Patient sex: M
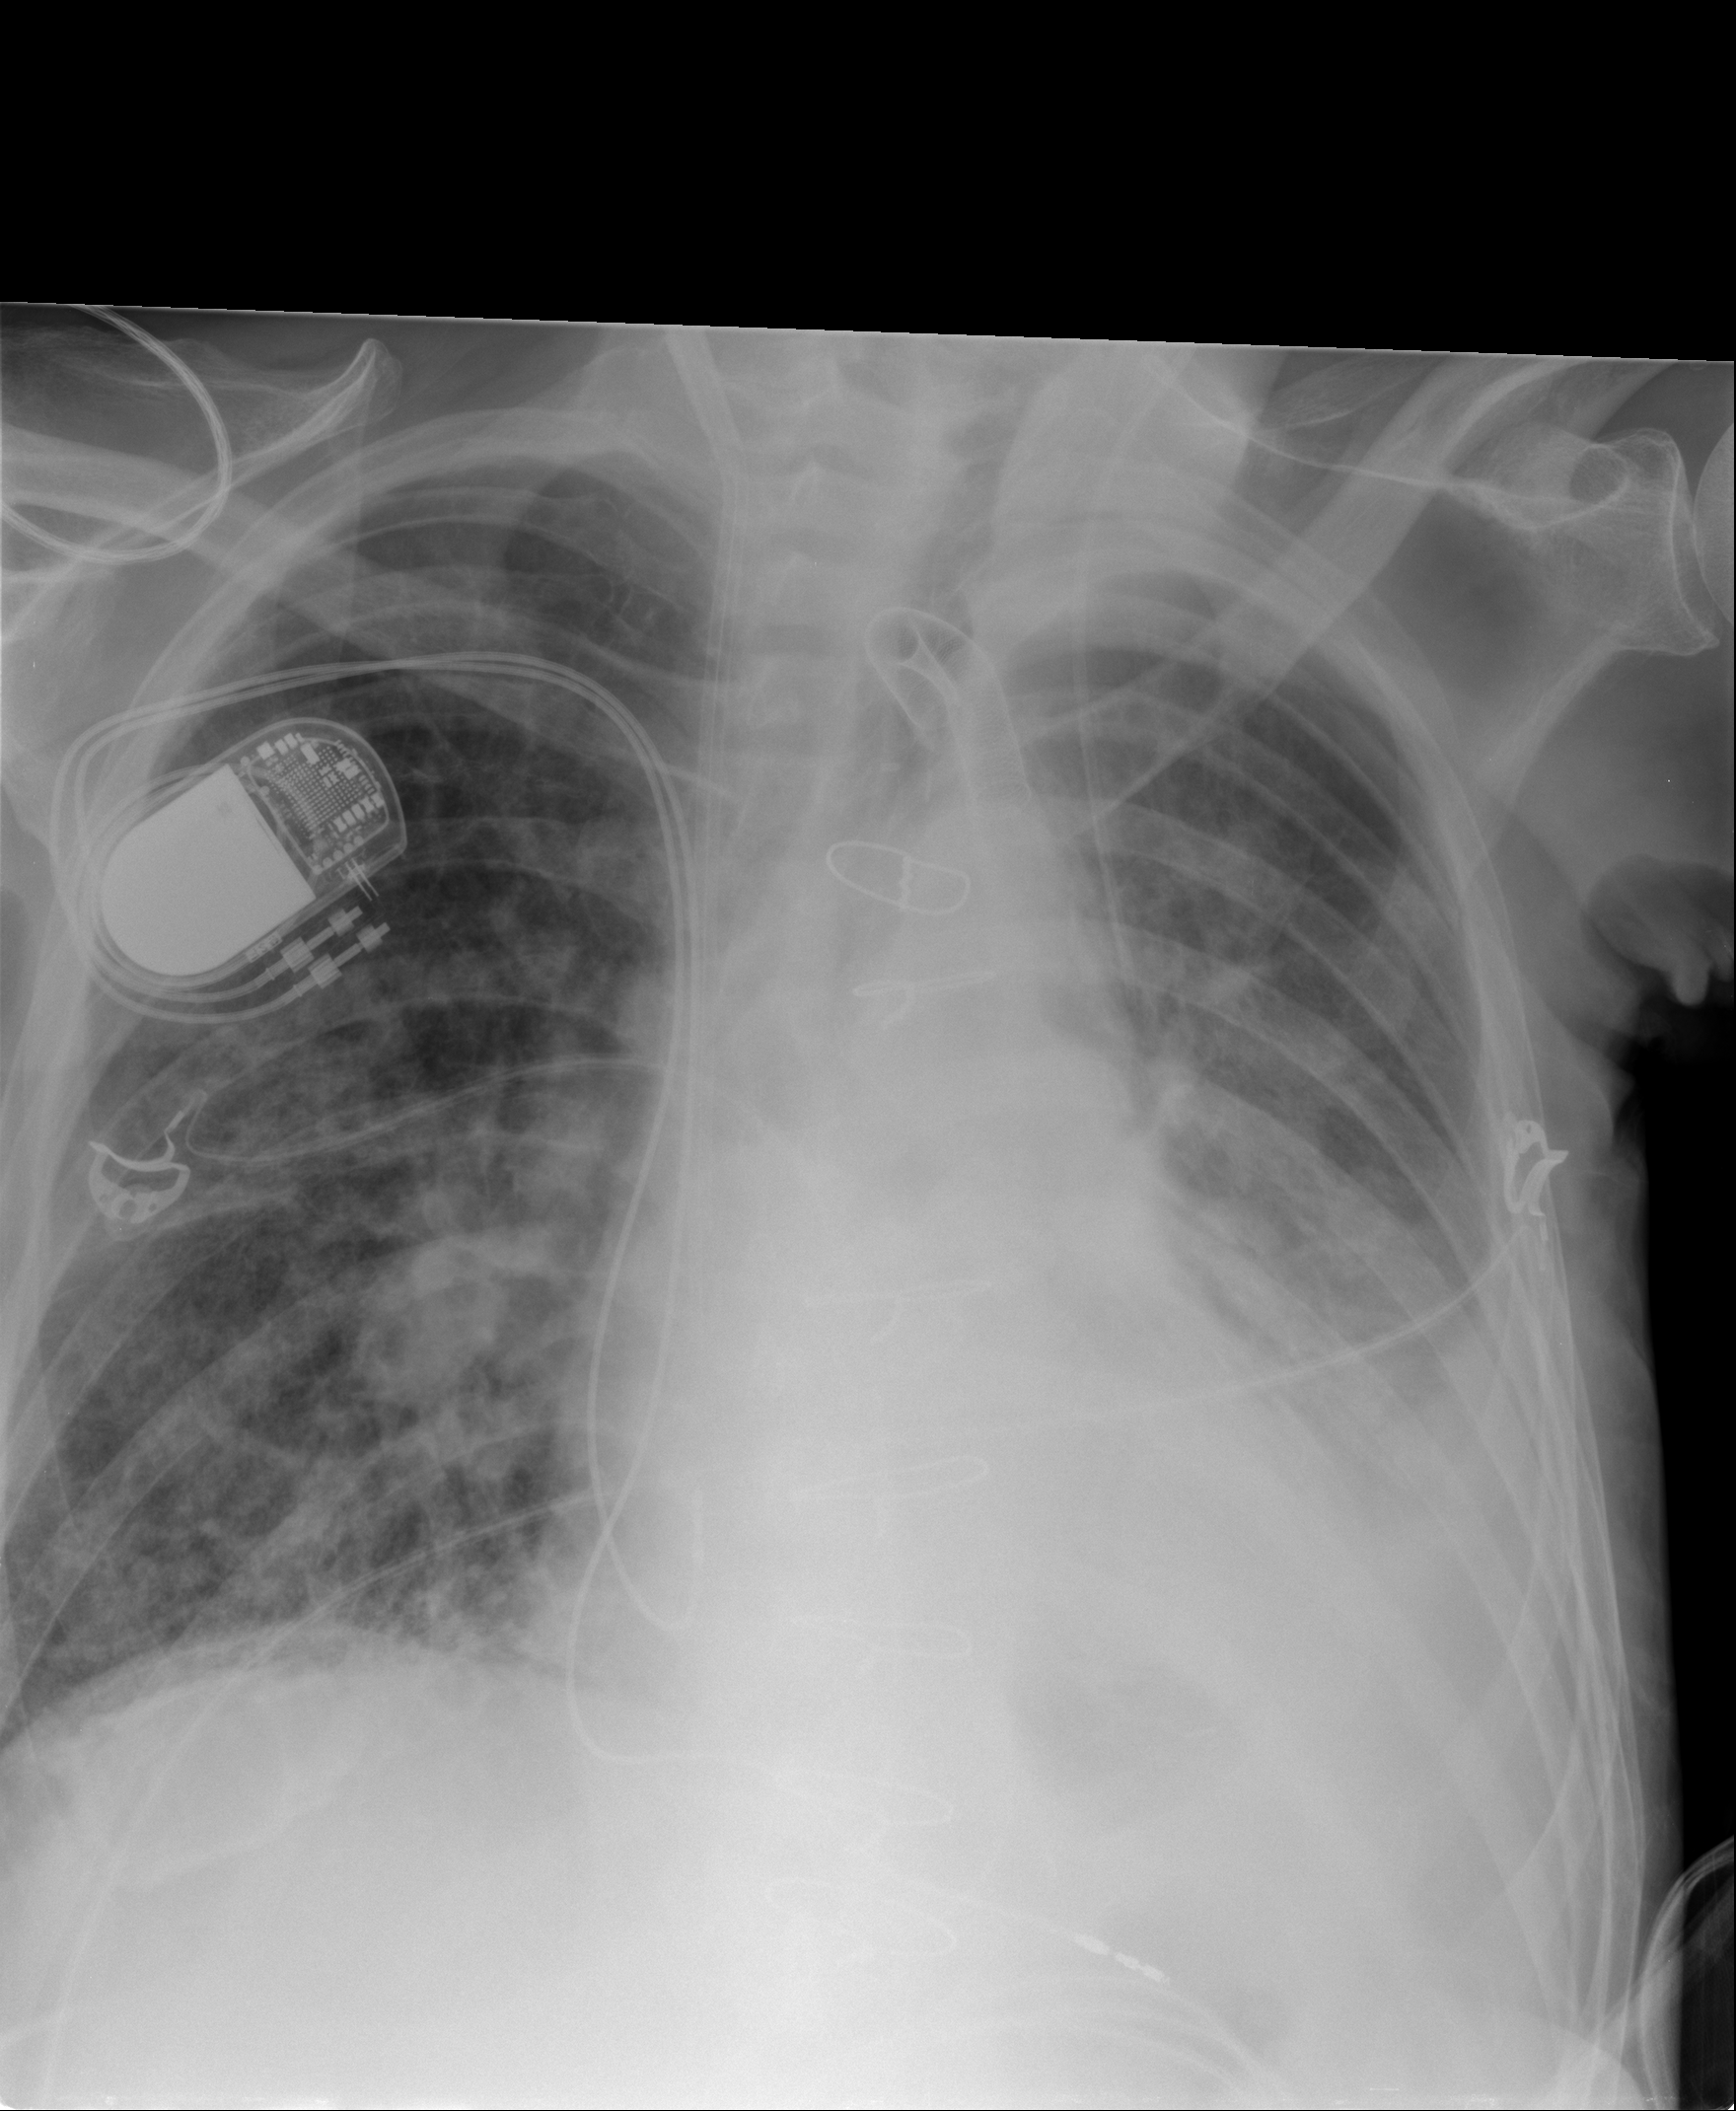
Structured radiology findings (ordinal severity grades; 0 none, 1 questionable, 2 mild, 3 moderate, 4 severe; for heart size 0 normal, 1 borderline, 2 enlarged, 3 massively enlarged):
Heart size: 2
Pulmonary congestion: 2
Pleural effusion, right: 0
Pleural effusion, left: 2
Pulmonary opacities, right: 2
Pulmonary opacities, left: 2
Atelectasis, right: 2
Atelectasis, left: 3